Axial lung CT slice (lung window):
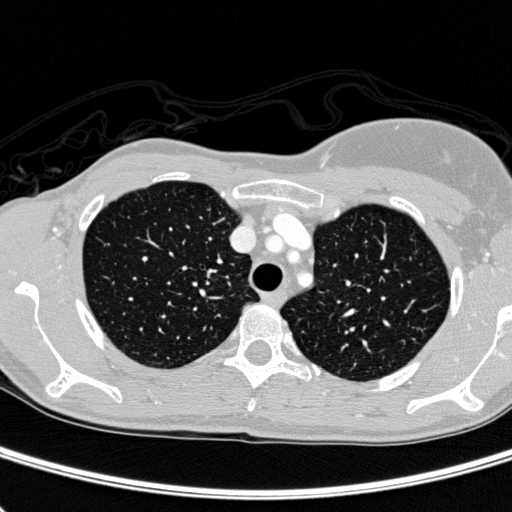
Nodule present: no